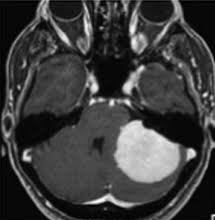
Label: meningioma